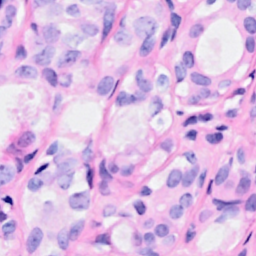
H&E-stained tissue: Breast